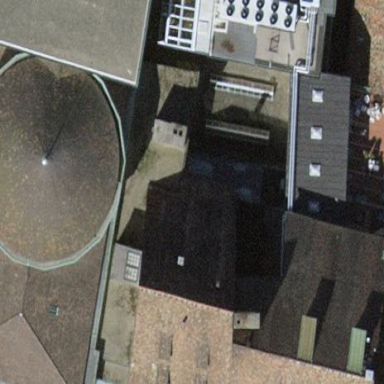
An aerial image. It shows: Building with gabled roof oriented across. The roof is brown and the building is colored peachpuff.